Field crop: maize
Growth stage: 2
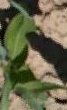
Species: maize